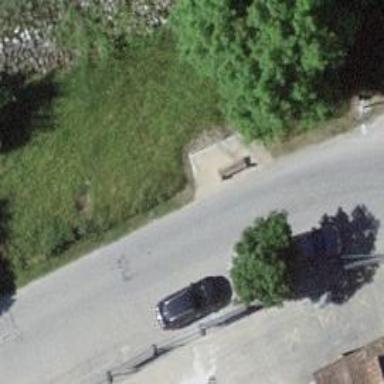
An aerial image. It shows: Bench for seating.